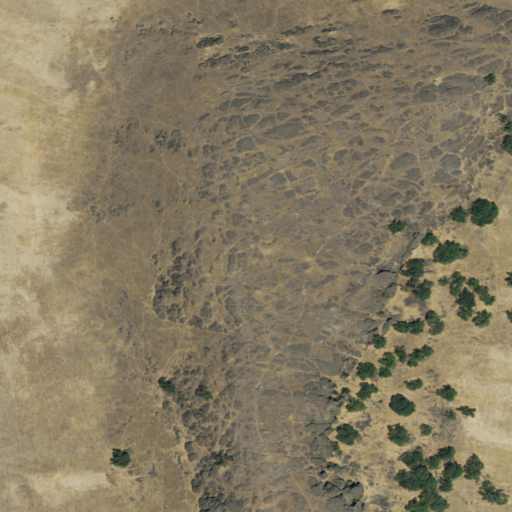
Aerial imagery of butte(s) in California named Black containing grassland and shrub